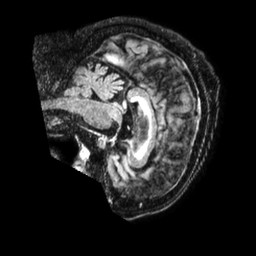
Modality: FLAIR
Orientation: sagittal
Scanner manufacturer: philips
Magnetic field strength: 1.5 T
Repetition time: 4.8 s
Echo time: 0.3363 s